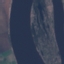
Land use / land cover class: River